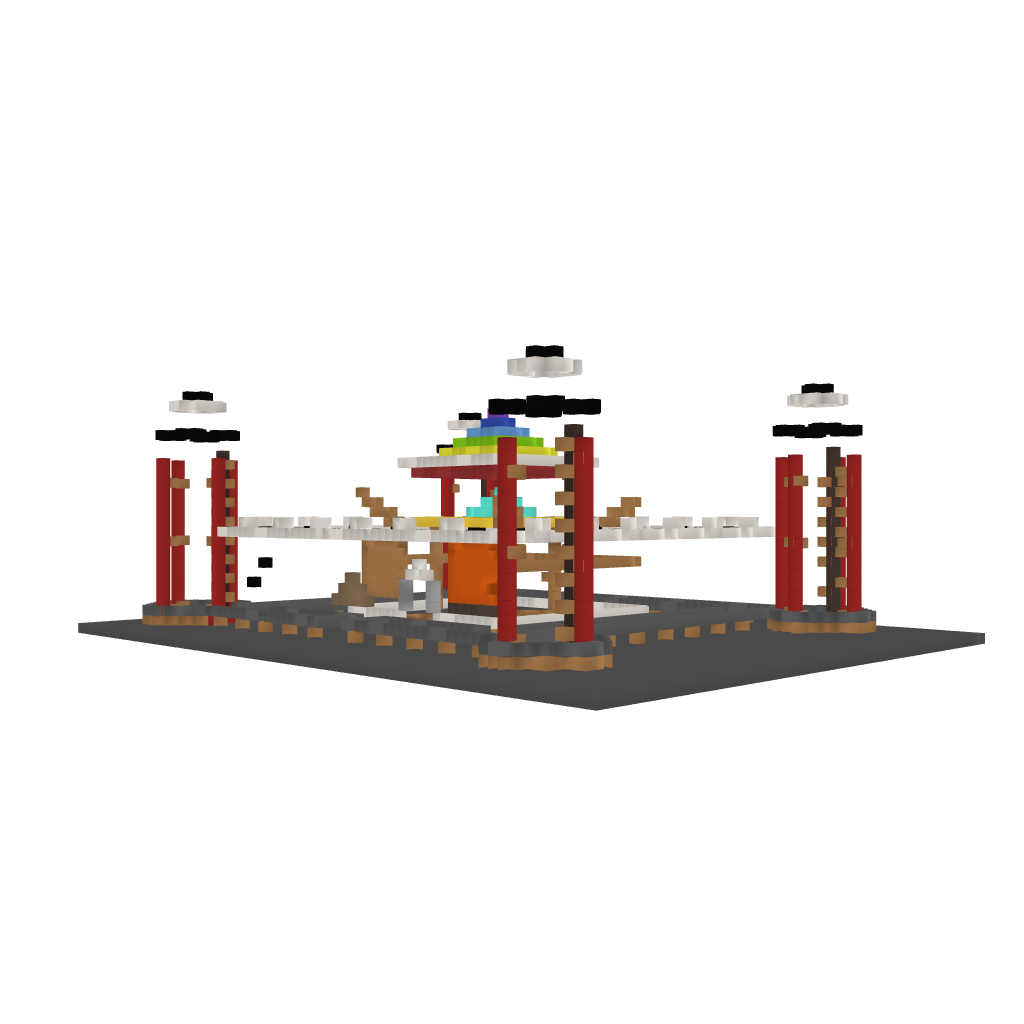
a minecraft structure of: White Castle V1